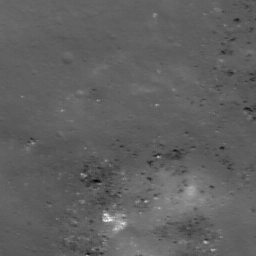
Host type: background_regolith
Lunar coordinates: latitude nan, longitude nan